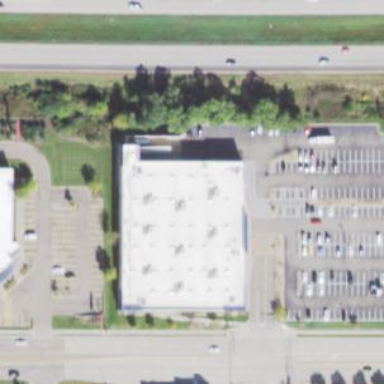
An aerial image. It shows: Building.